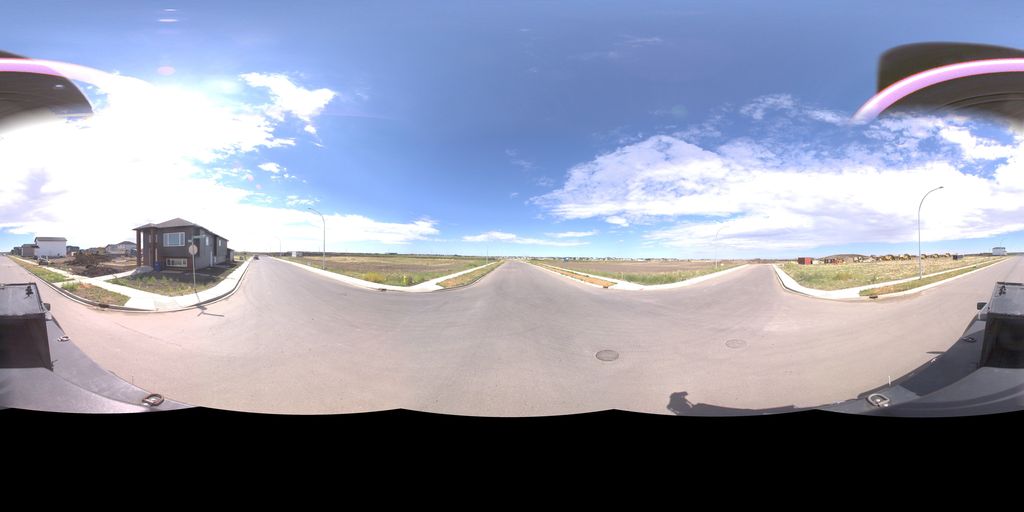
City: saskatoon